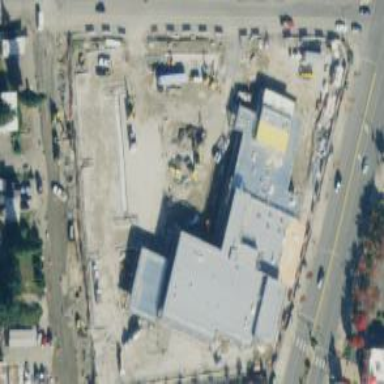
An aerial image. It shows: Courthouse building.